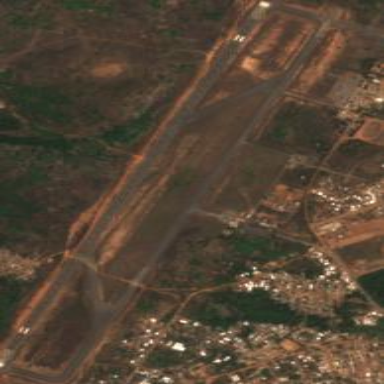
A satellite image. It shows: Asphalt taxiway at the airport area.